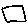
Label: square